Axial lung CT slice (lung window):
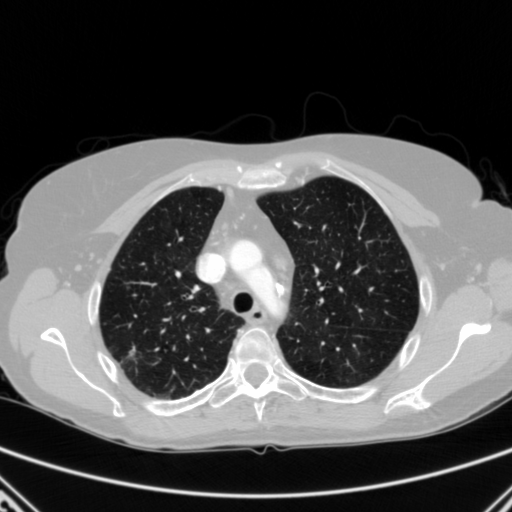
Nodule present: yes
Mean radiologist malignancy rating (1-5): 4